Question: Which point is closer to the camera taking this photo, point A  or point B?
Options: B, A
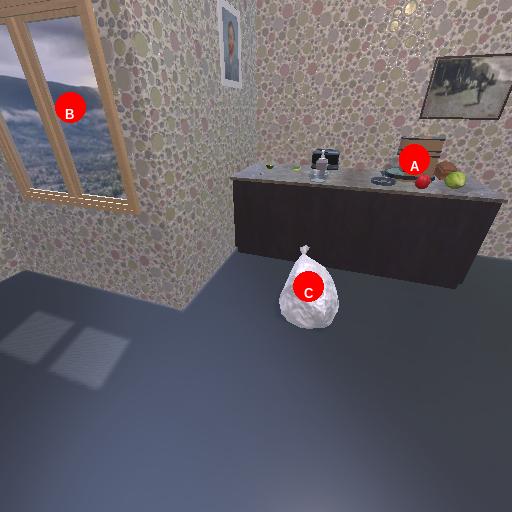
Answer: B